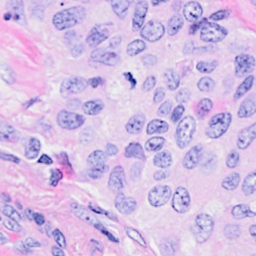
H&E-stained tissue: Breast